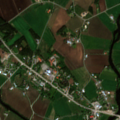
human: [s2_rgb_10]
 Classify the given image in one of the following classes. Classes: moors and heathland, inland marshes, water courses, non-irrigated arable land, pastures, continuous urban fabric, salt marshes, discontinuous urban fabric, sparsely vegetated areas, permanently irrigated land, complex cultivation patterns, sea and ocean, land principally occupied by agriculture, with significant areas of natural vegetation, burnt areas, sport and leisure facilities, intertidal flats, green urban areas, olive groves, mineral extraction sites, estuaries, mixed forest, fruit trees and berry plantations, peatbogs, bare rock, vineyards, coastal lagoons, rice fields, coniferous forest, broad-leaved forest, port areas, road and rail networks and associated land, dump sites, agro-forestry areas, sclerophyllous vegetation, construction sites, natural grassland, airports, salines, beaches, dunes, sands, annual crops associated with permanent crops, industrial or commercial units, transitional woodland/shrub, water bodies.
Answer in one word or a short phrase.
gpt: discontinuous urban fabric, non-irrigated arable land, land principally occupied by agriculture, with significant areas of natural vegetation